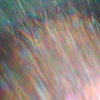
Label: sunburn